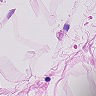
Metastatic tissue present: no